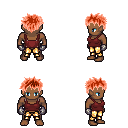
a pixel art fantasy rpg character, male body template, human, dark skin, maroon pirate shirt, gold greaves, red bedhead hairstyle, metal gloves, four views (front, back, left, right), 2x2 character sprite sheet, small pixel art, hard edges, no anti-aliasing